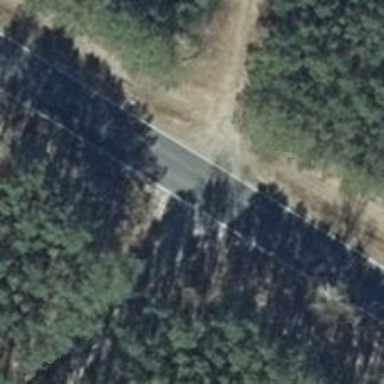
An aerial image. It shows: Secondary road with asphalt surface.